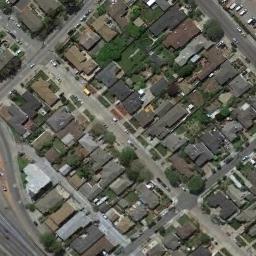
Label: dense_residential